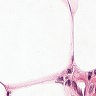
Metastatic tissue present: no